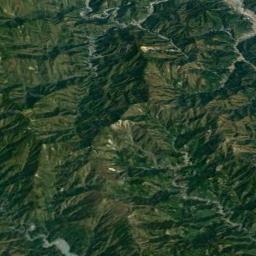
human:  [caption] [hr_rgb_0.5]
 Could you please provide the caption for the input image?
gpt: The mountains are completely covered by vegetation .

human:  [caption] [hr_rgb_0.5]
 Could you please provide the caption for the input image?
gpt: The mountain is covered with grass .

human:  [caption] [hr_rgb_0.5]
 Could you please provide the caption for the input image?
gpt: The folded mountain consists of a number of ridges and valleys and is covered with dense vegetation .

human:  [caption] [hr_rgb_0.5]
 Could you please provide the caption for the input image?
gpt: The mountain is full of green plants with lines of bare land .

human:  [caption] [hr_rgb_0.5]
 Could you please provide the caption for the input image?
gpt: There are many ridges on the green mountain .